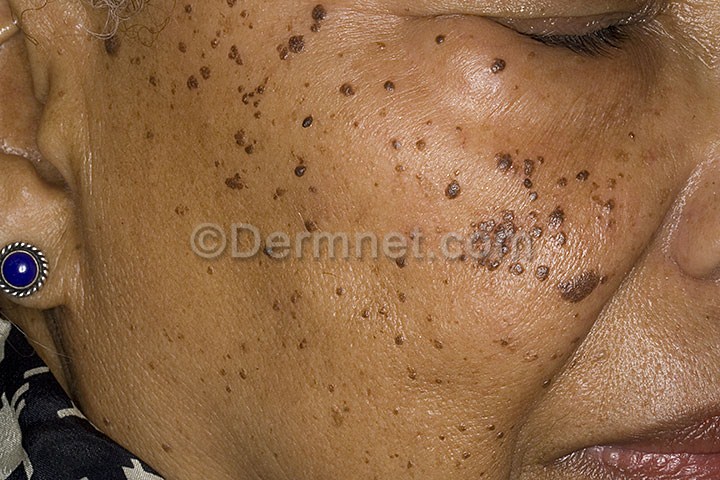
Disease: Seborrheic Keratoses and other Benign Tumors